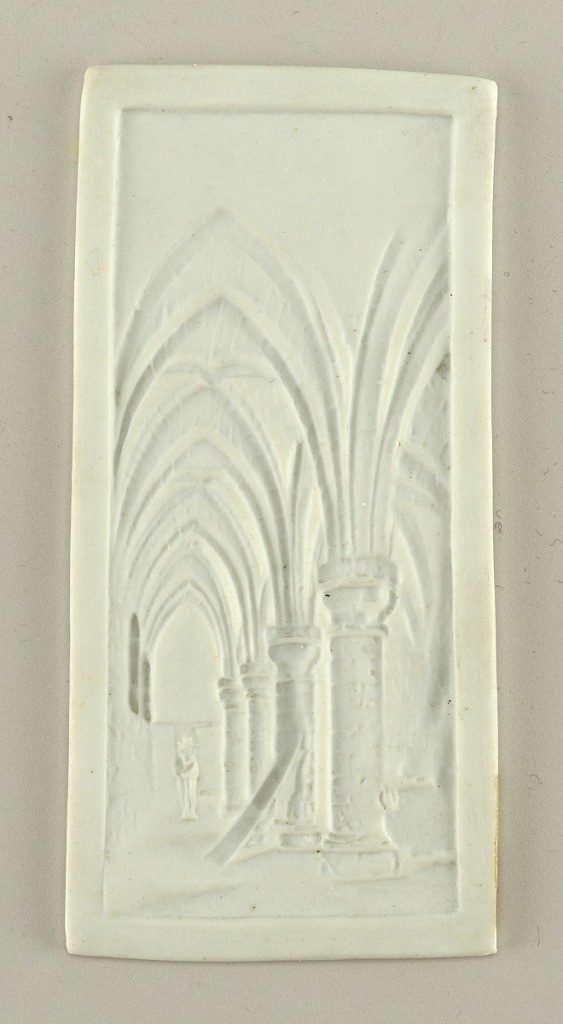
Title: Lithophane of a Church Interior
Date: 1825–1900
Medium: biscuit
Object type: lithophane
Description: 1936-58-1: Vertical rectangle with impressed view of an aisle...